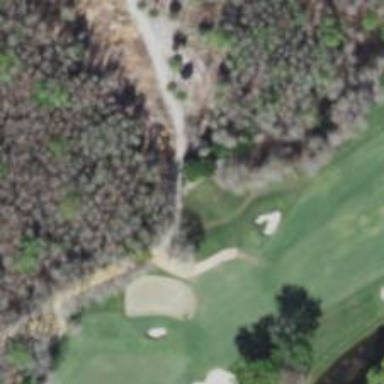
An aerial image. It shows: Service road used as golf cart path.